Field crop: tomato
Growth stage: 2
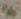
Species: solanum